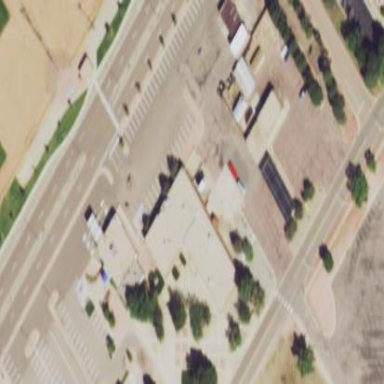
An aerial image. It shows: Building that serves as post office.